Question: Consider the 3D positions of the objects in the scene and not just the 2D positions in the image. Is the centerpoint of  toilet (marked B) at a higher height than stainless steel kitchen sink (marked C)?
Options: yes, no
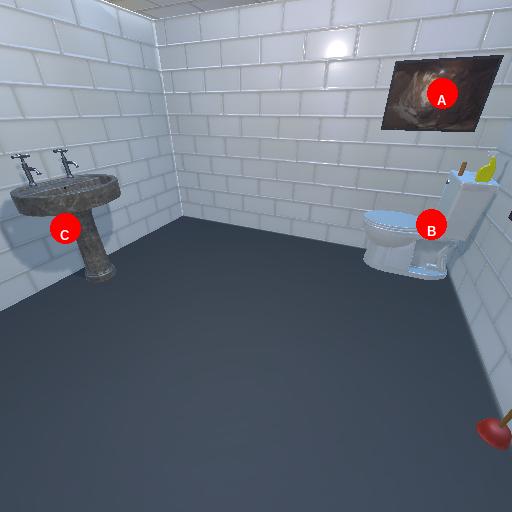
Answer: yes